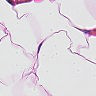
Metastatic tissue present: no